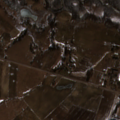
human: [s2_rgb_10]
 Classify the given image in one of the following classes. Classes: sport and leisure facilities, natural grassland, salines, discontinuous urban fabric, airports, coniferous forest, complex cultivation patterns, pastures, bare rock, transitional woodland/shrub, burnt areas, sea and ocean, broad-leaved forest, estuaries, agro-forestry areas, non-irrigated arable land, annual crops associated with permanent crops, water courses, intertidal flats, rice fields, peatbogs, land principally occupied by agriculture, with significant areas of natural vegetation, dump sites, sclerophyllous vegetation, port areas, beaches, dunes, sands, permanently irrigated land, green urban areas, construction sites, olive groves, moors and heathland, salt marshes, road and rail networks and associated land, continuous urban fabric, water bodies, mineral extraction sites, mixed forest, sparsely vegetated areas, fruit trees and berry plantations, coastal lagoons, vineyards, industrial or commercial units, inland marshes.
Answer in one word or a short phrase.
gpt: non-irrigated arable land, complex cultivation patterns, land principally occupied by agriculture, with significant areas of natural vegetation, broad-leaved forest, transitional woodland/shrub